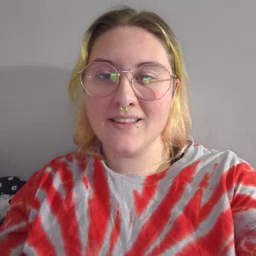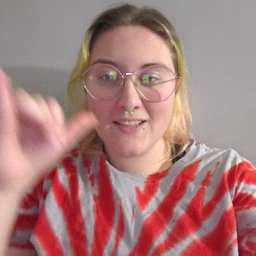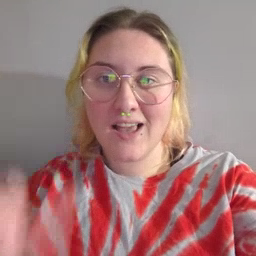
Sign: yesterday